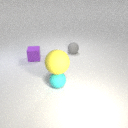
large yellow rubber sphere above small cyan rubber sphere